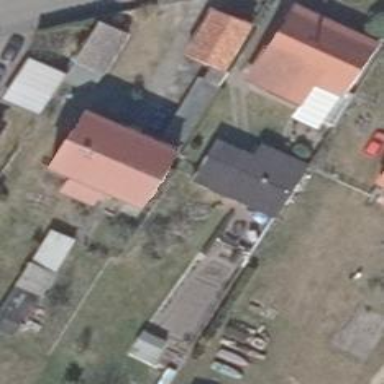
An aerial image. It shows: Gabled roof on residential building.